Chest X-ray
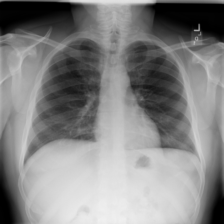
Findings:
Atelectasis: negative
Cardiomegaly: negative
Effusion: negative
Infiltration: negative
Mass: negative
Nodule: negative
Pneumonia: negative
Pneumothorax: negative
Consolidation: negative
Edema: negative
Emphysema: negative
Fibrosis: negative
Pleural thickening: negative
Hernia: negative